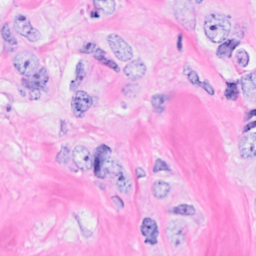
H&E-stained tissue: Breast